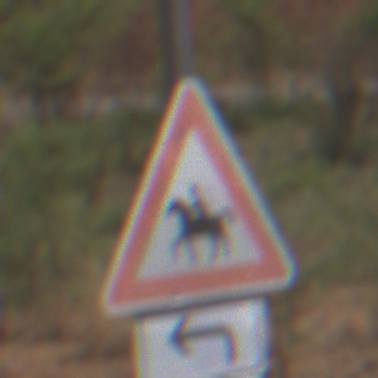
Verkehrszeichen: ReiterRechts
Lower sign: RichtungsangabeDurchPfeile2
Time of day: Midday
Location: Outdoor (RoadRail)
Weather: Clear
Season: NotSpecified
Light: Natural